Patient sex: F
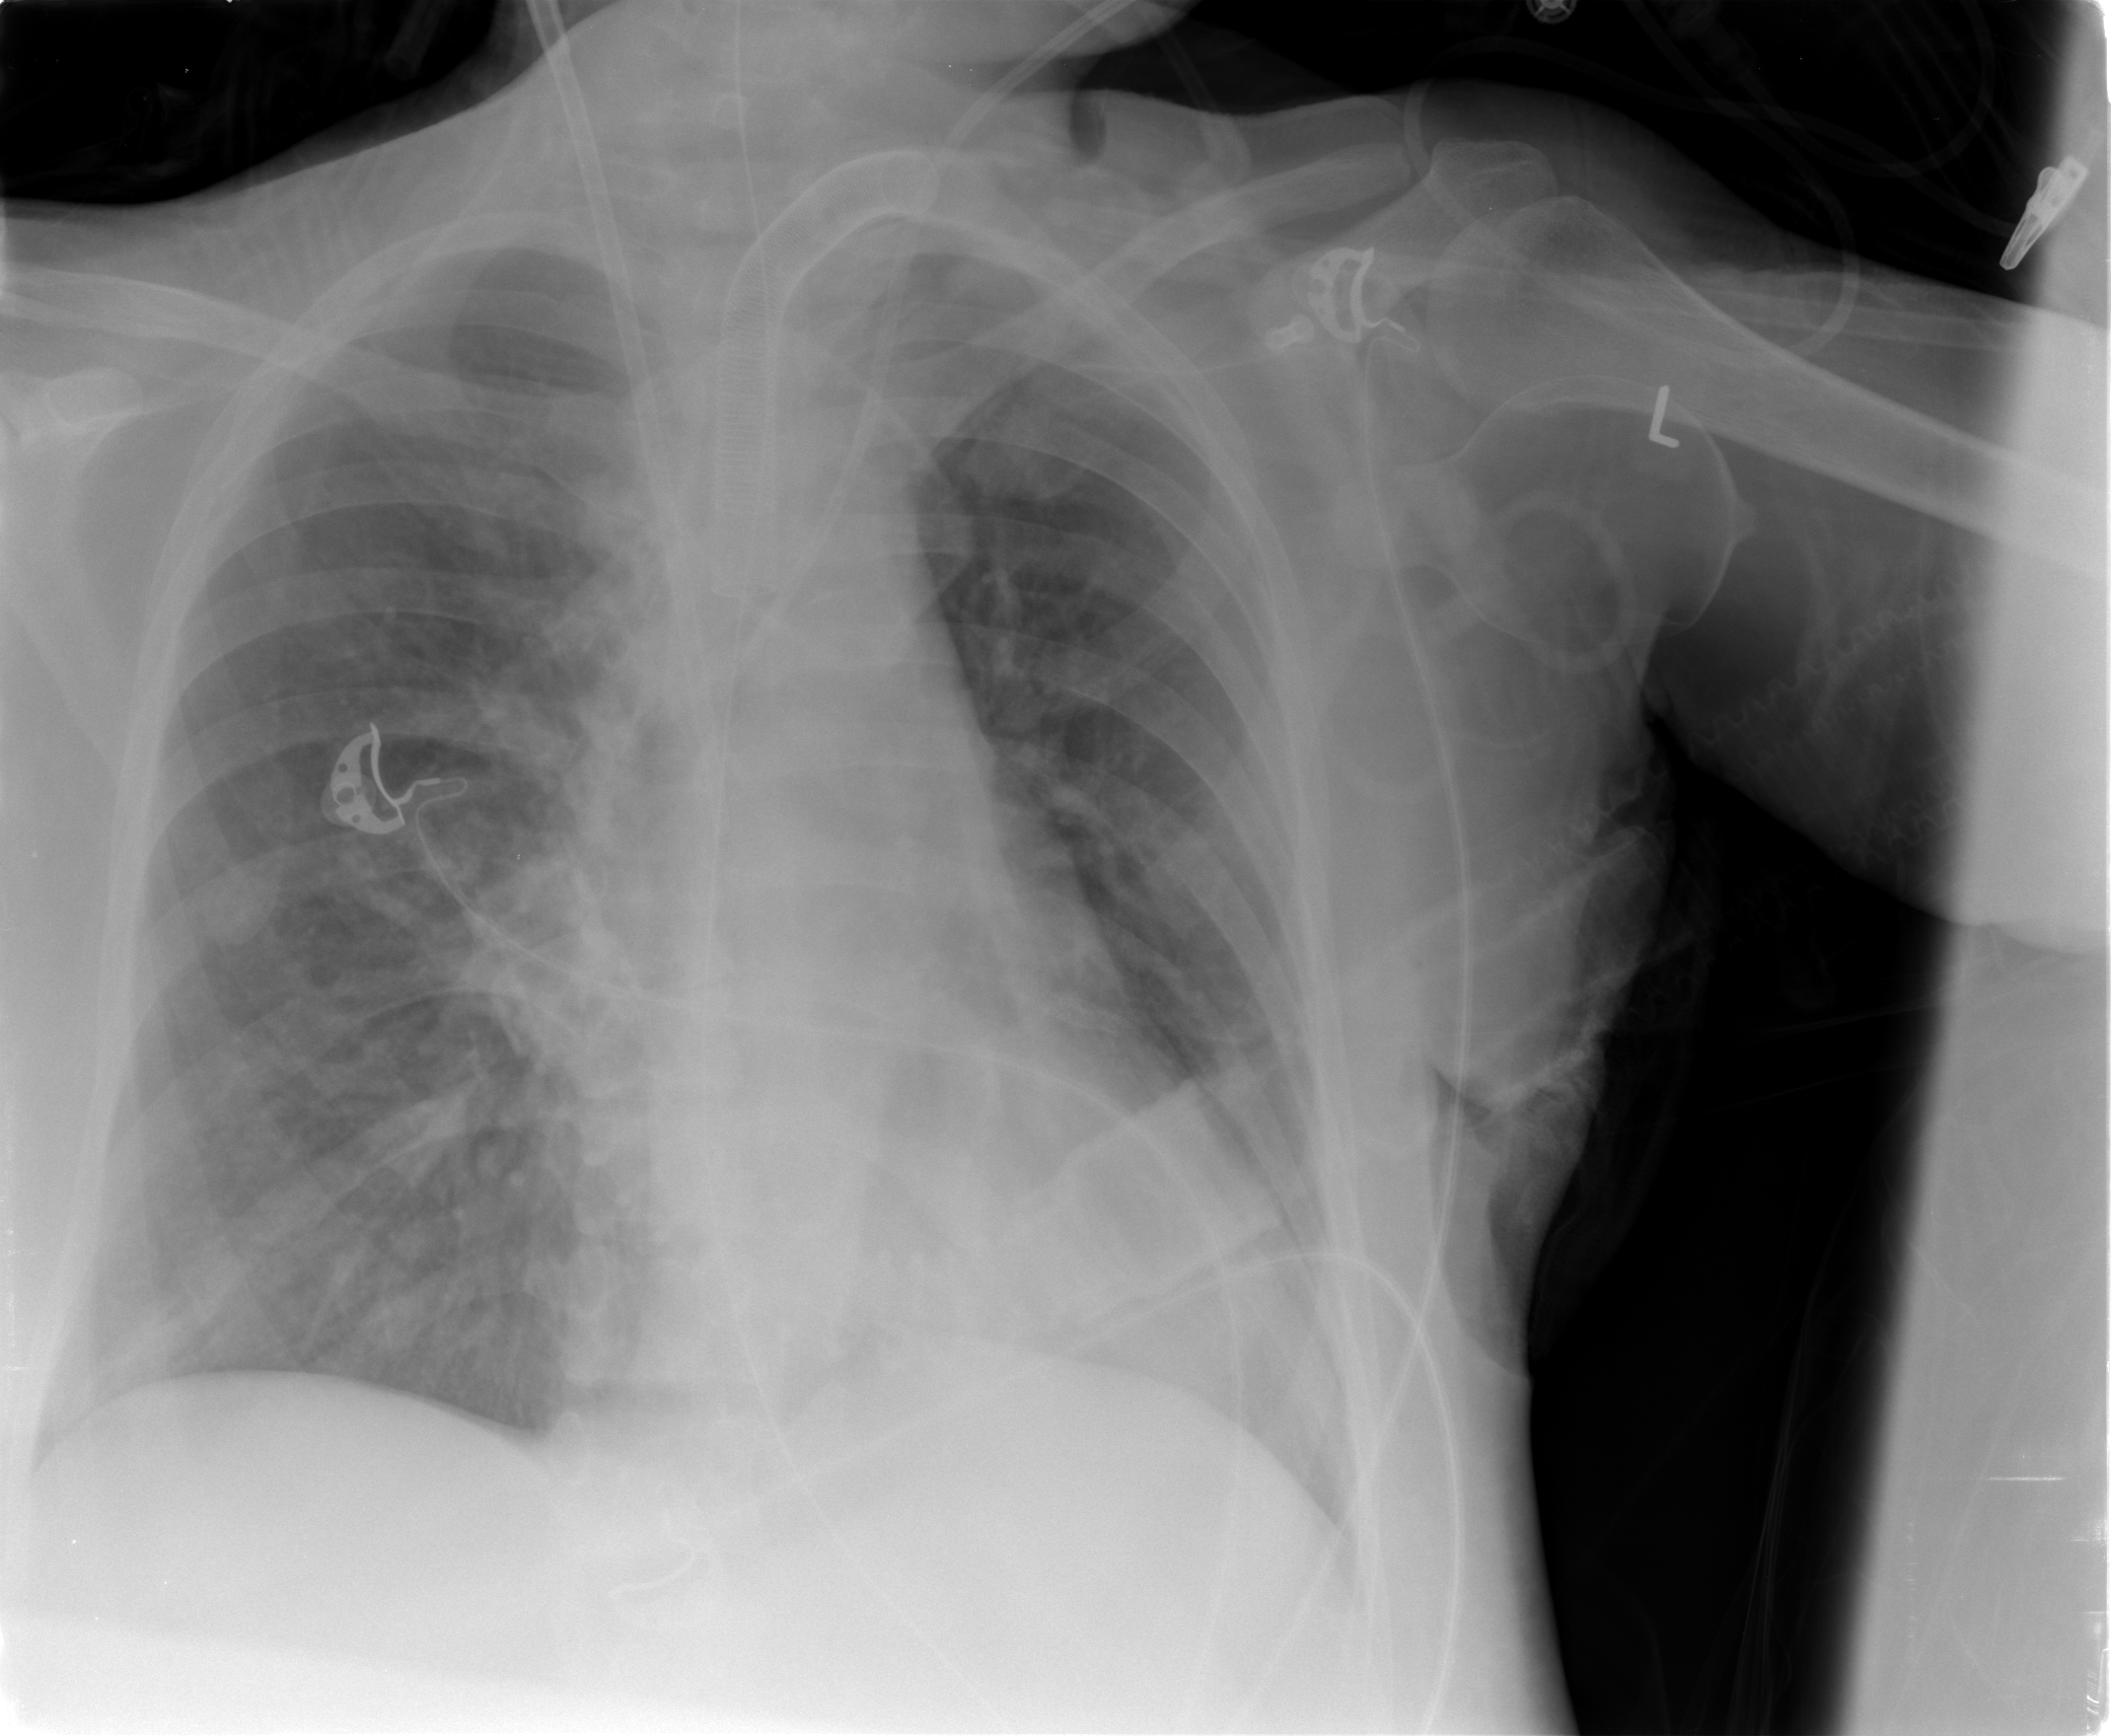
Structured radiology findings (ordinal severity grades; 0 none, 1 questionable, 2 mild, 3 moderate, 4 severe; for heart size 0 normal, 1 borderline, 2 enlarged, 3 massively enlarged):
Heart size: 0
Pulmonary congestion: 2
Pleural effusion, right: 0
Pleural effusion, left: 0
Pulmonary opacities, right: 0
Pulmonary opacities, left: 0
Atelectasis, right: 2
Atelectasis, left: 1